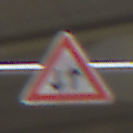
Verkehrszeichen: Gegenverkehr
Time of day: Midday
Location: Roofed (Urban)
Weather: Overcast
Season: NotSpecified
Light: Artificial